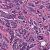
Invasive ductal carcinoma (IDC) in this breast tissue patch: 1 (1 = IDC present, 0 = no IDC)